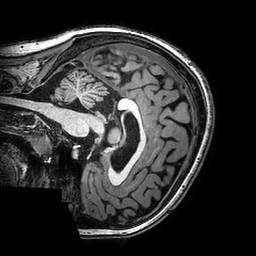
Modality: T1w
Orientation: sagittal
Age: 22
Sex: female
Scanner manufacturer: philips
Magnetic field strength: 3 T
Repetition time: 0.008157 s
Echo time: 0.00374 s